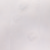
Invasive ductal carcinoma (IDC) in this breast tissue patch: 0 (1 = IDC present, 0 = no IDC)